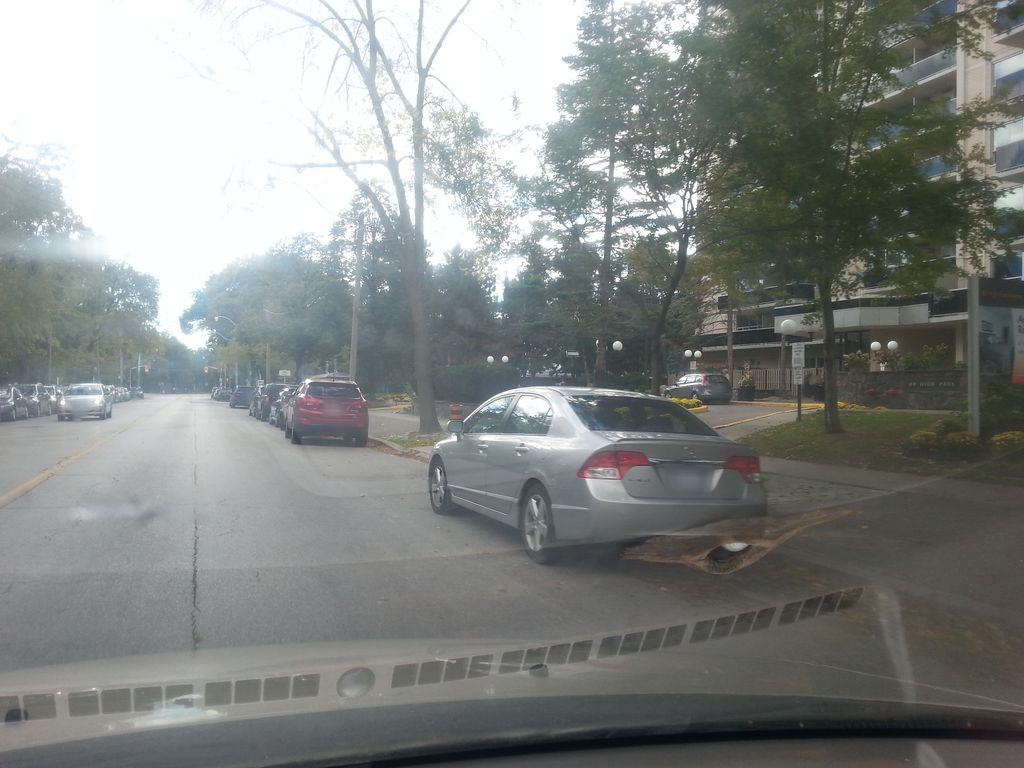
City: toronto